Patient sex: M
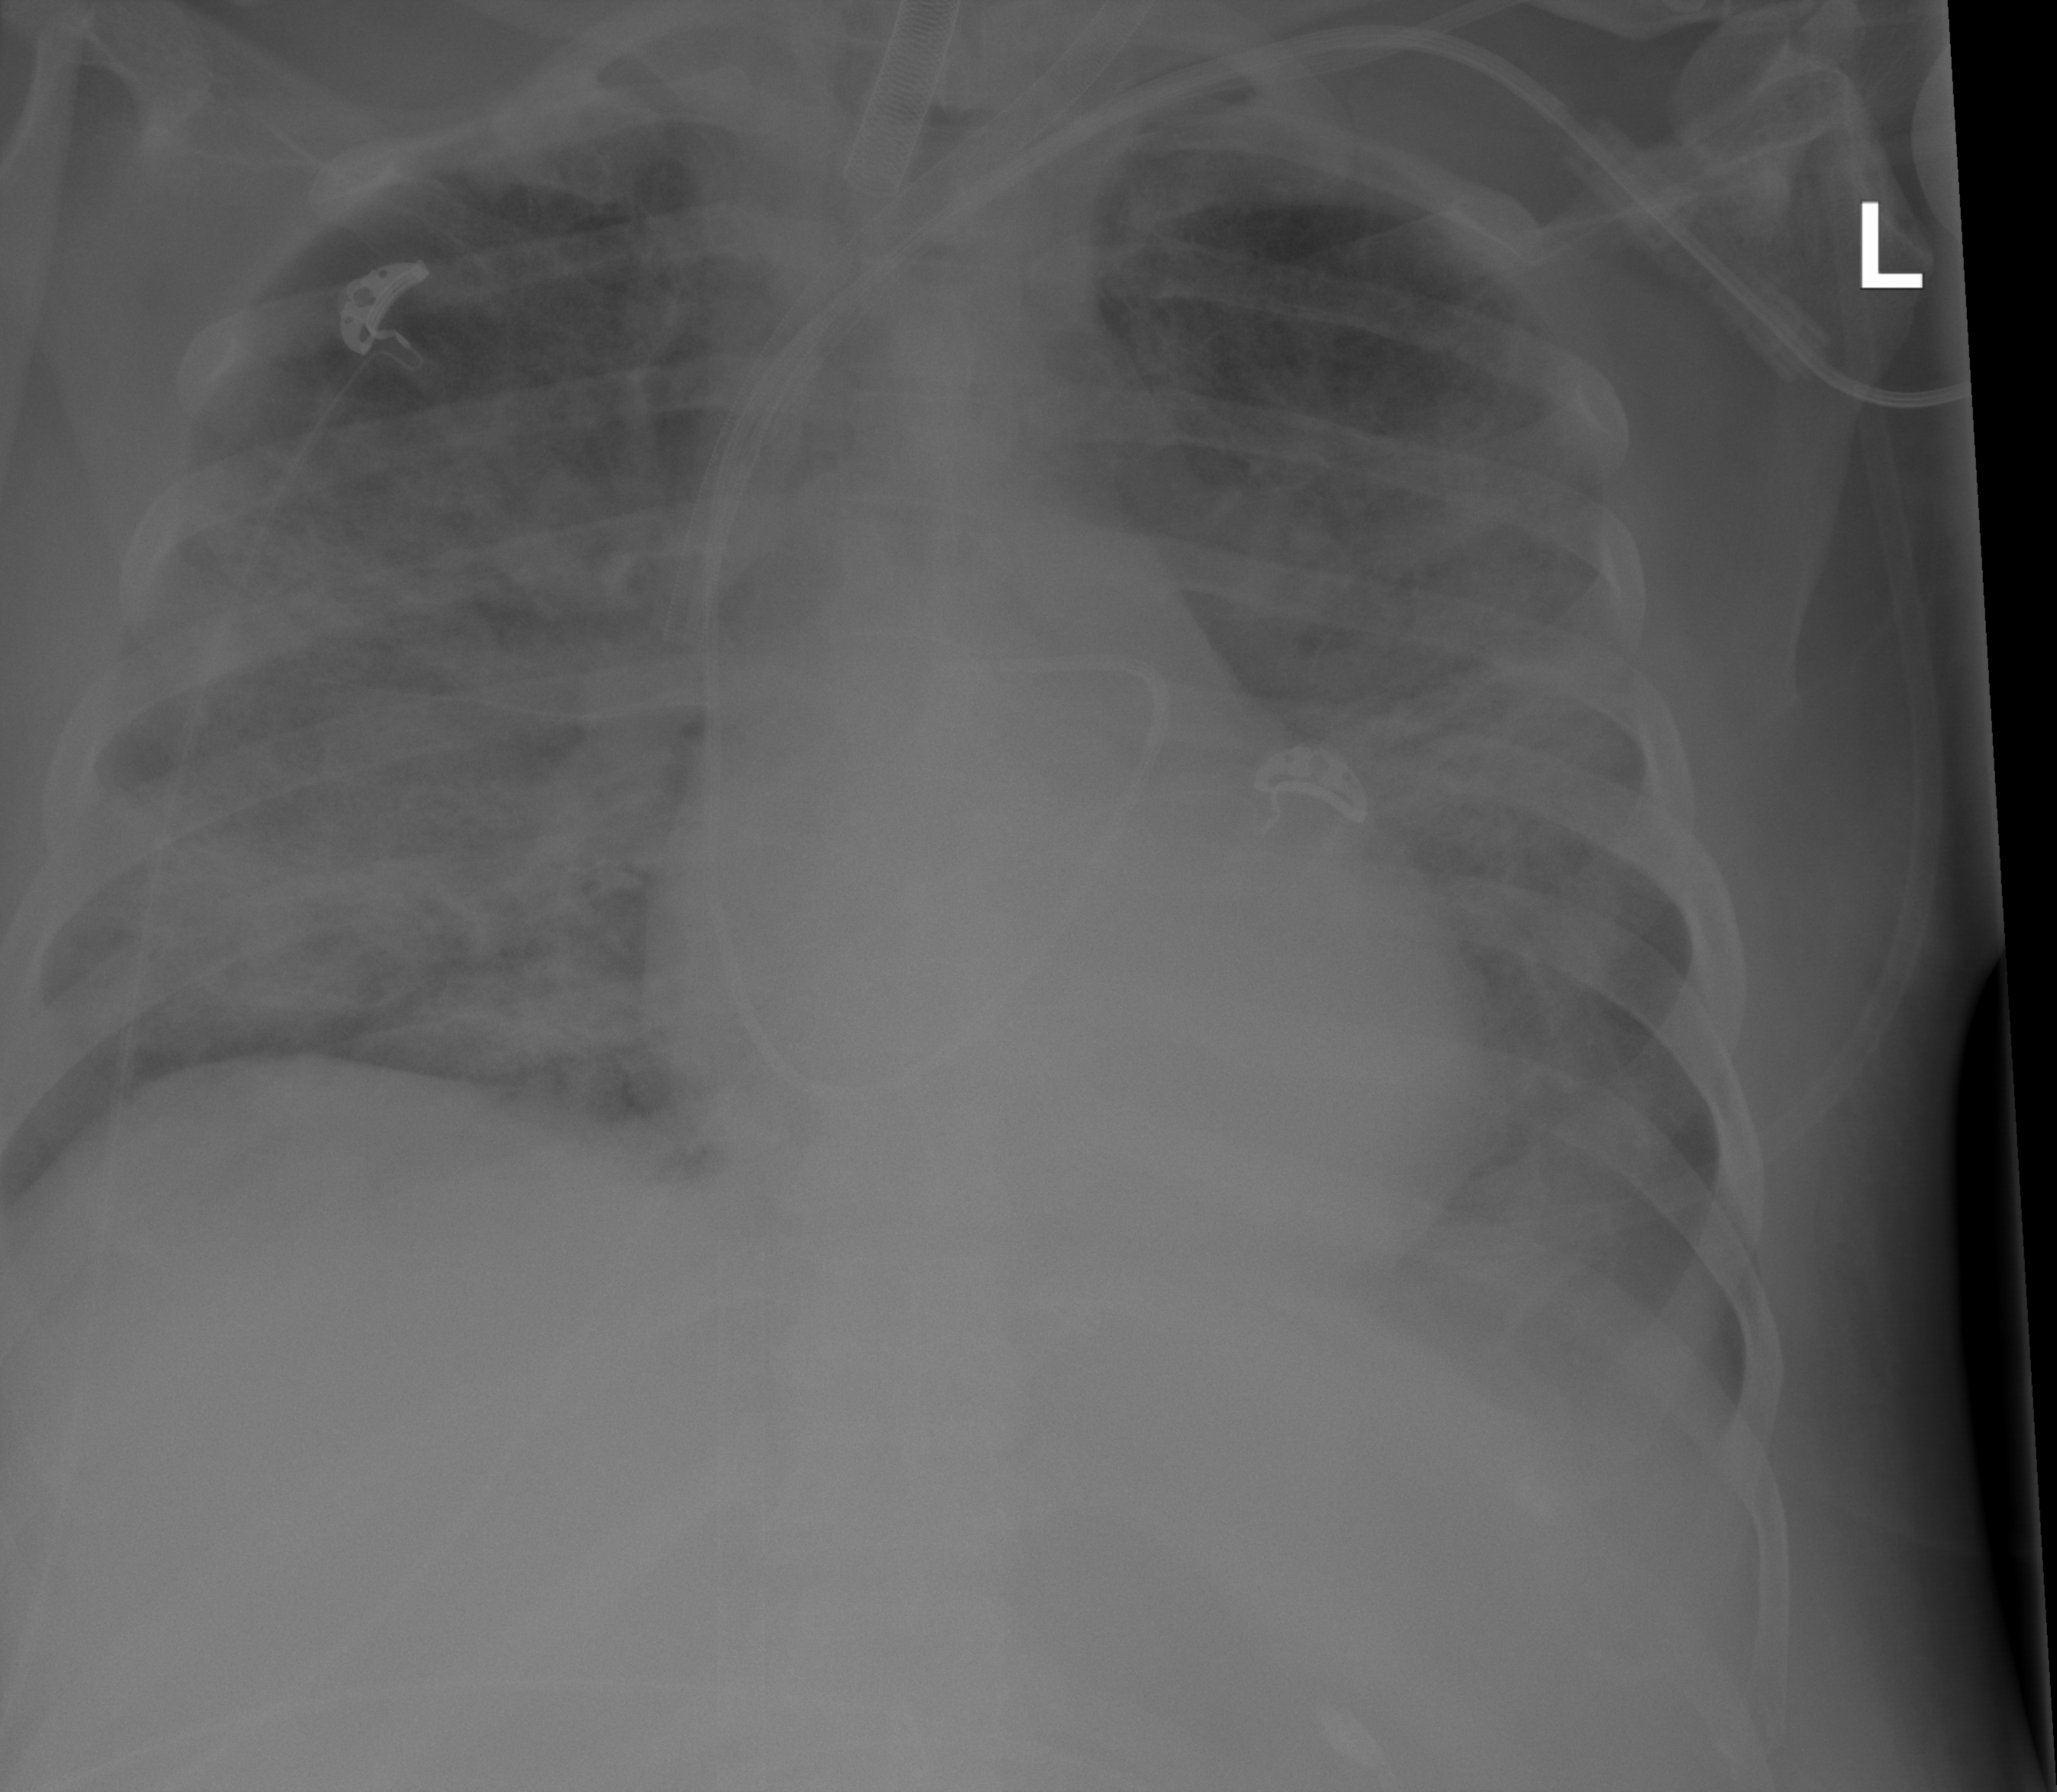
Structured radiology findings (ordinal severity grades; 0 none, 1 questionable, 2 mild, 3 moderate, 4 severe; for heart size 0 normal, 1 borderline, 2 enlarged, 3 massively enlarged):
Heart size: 1
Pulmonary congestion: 2
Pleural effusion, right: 0
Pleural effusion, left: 2
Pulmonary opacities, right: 3
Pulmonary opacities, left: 3
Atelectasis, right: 2
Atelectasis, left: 2